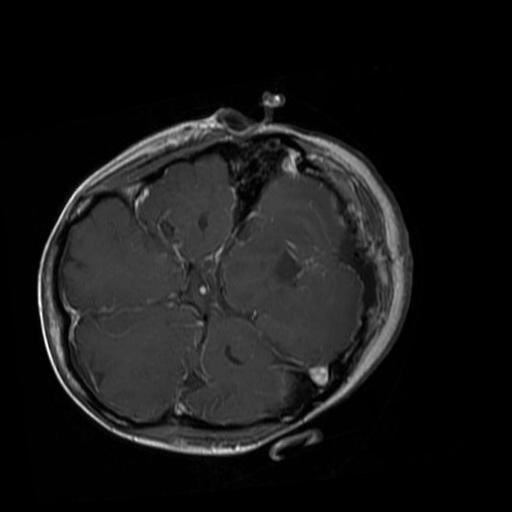
Label: brain_glioma